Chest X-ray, AP view. Patient: 43 years old, sex F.
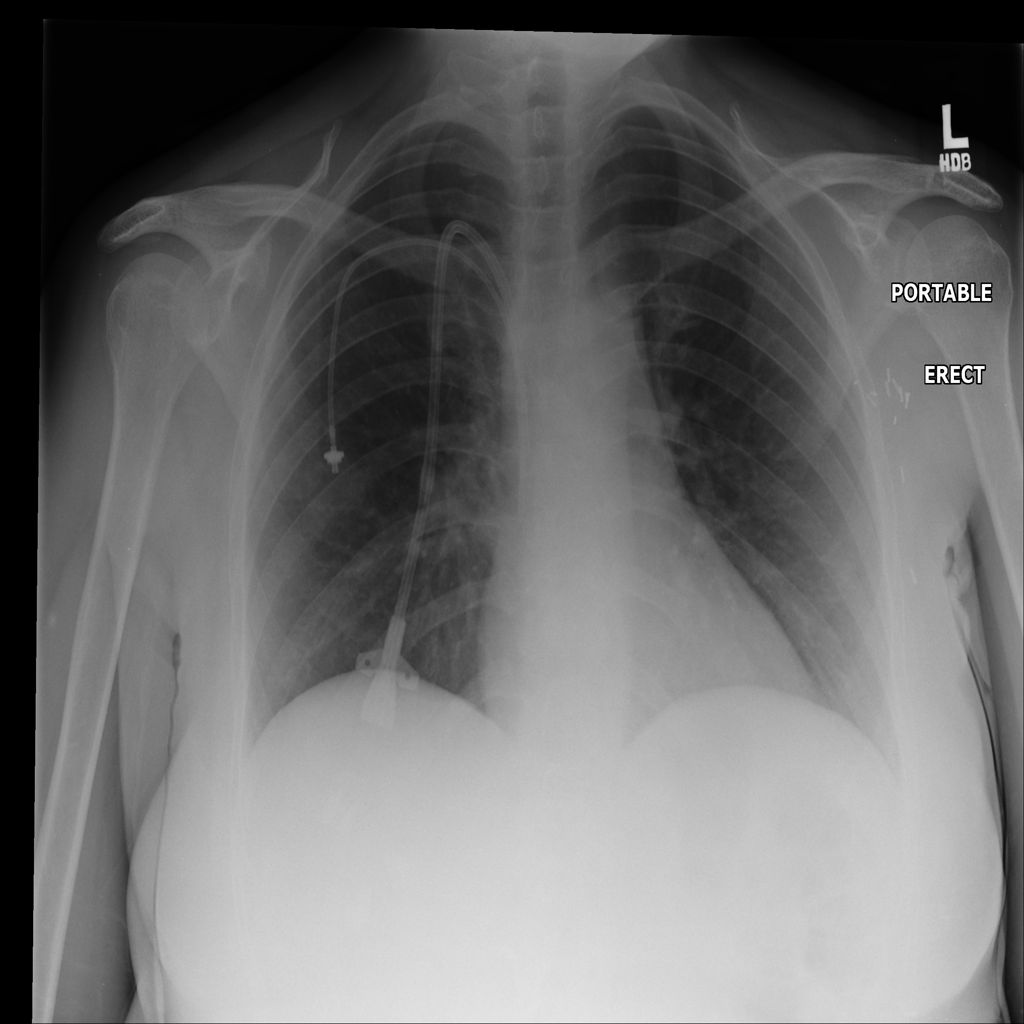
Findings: No Finding